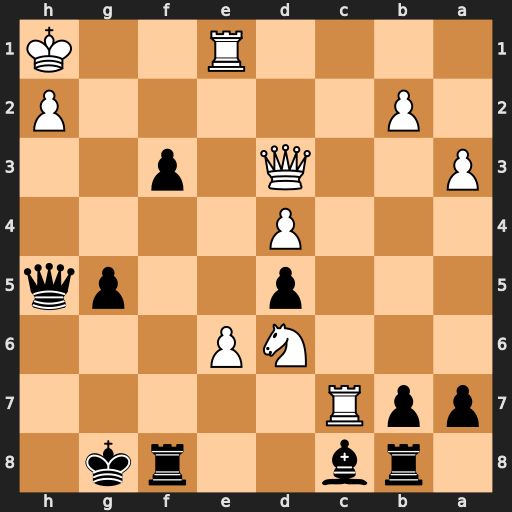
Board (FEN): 1rb2rk1/ppR5/3NP3/3p2pq/3P4/P2Q1p2/1P5P/4R2K
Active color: b
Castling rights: -
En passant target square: -
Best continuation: f2 Rf1 Bxe6